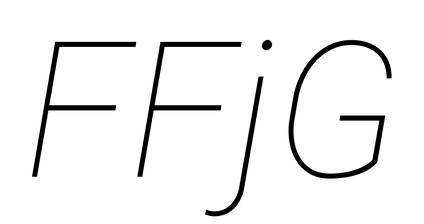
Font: Roboto-Italic_Thin_Italic